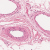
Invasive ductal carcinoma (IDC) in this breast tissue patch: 0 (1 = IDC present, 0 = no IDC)